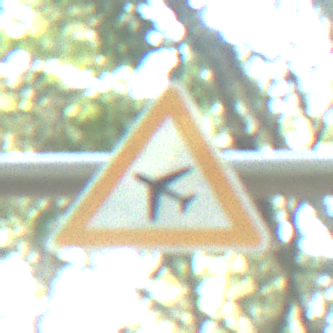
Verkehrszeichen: FlugbetriebRechts
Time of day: Midday
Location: Outdoor (Nature)
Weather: Clear
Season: NotSpecified
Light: Natural